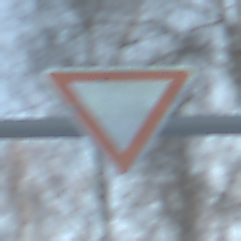
Verkehrszeichen: VorfahrtGewaehren
Umgebung: Outdoor, Nature
Tageszeit: SunriseSunset
Wetter: Clear
Licht: Natural
Jahreszeit: Winter
Kontrast: LowContrast